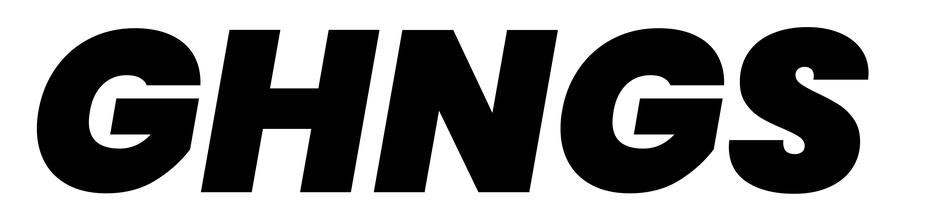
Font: Poppins-BlackItalic